A bearing vibration time series has been folded into this square grayscale image, one row per segment of consecutive samples. Determine the bearing's health state. Answer with exactly one of: normal, inner_race, outer_race, ball.
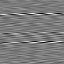
Answer: inner_race